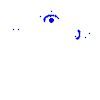
Particle: electron